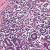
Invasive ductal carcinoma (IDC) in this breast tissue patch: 0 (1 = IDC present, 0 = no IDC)